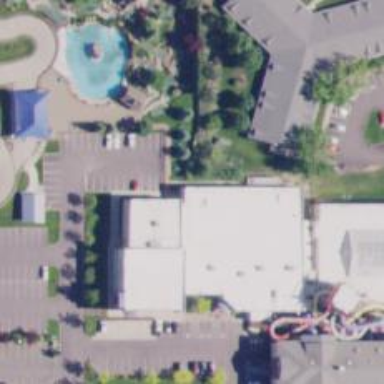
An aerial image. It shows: Miniature golf leisure land.